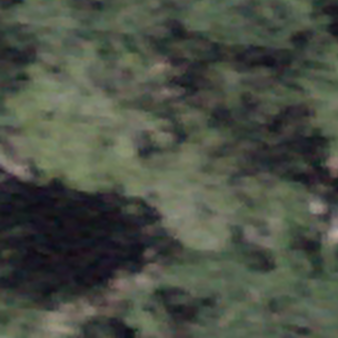
Label: other